Field crop: tomato
Growth stage: 2
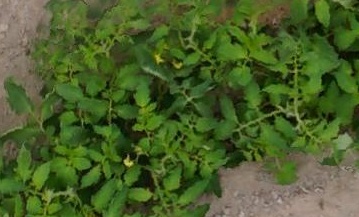
Species: tomato